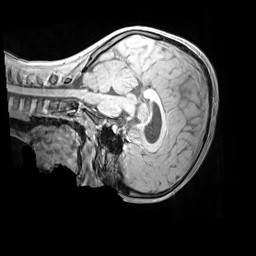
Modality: MP2RAGE
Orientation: sagittal
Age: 11
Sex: male
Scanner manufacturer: siemens
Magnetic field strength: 3 T
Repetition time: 4 s
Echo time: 0.00303 s